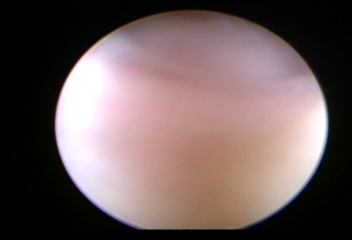
Modality: WLC
Class: Normal mucosa
Bladder cancer association: No